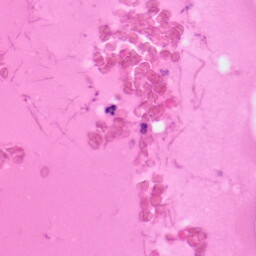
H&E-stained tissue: Colon